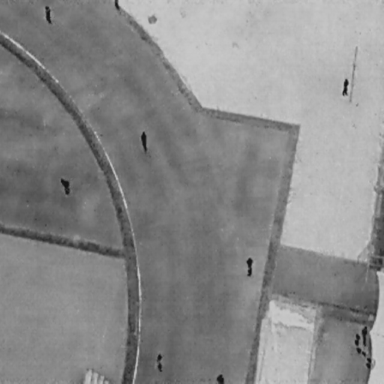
There are nine objects shown in the infrared image, including eight People, and a DontCare.